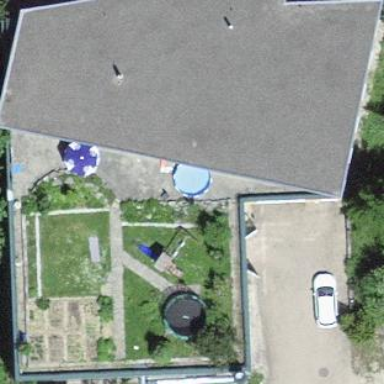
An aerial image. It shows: Residential building.